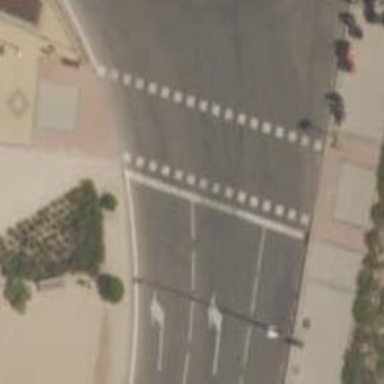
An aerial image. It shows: Road crossing with traffic signals.